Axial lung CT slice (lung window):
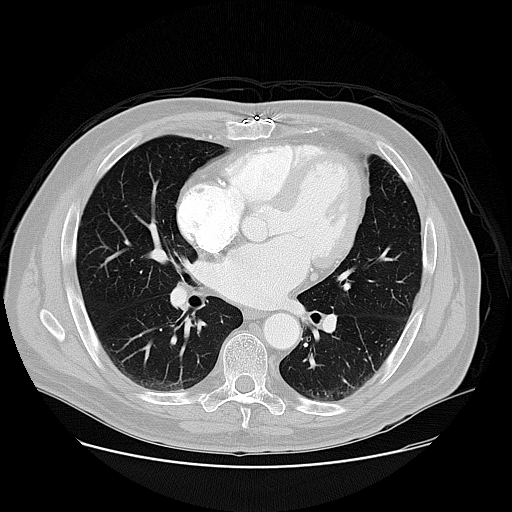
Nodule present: no